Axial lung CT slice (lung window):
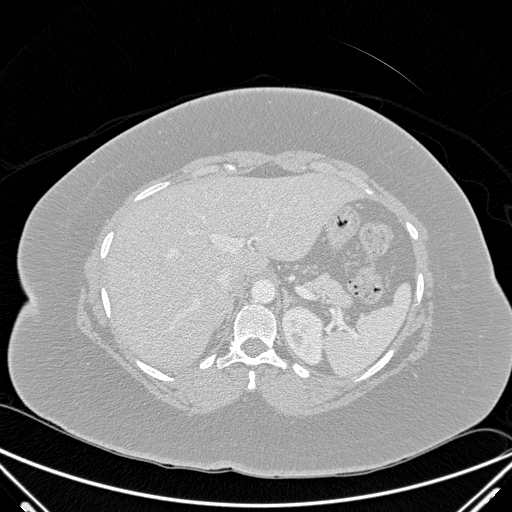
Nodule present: no